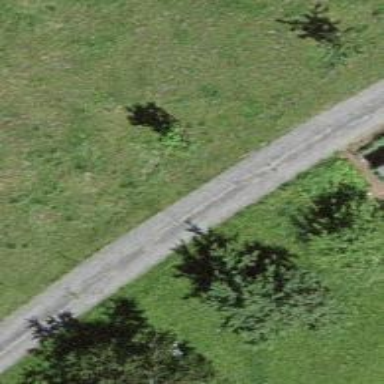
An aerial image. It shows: Unclassified road.